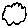
Label: cloud